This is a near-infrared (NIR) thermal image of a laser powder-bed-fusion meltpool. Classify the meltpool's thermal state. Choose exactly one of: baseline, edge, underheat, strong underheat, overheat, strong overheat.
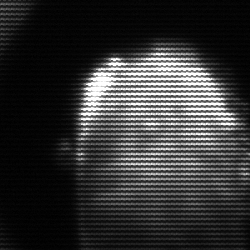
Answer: baseline